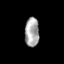
Tissue: skin
Cell type: Epithelial cells
Senescence score: 0.1915
Nuclear area (px): 408
Mean DAPI intensity: 166.162